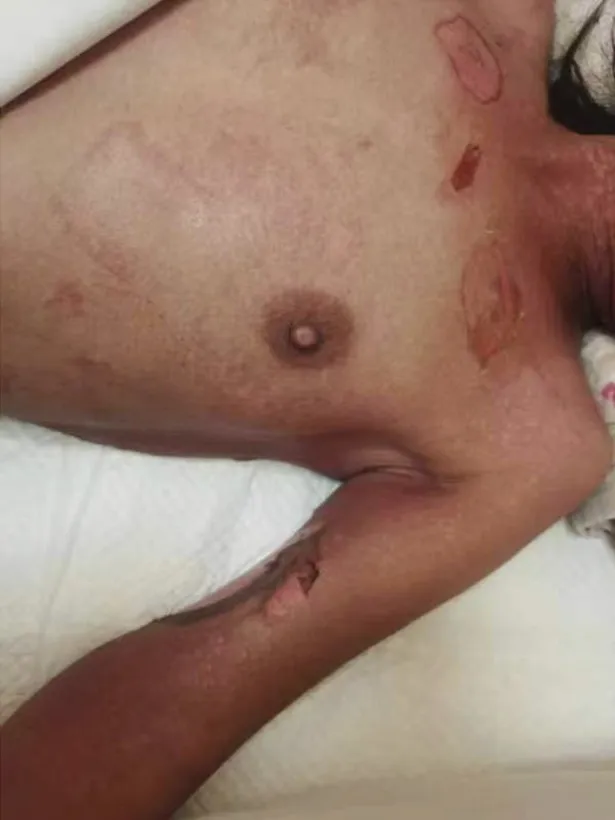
Clinical Findings of Toxic epidermal necrolysis.
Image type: medical_photograph (skin_photograph)